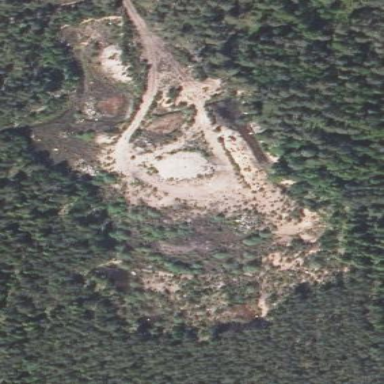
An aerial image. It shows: Quarry area.